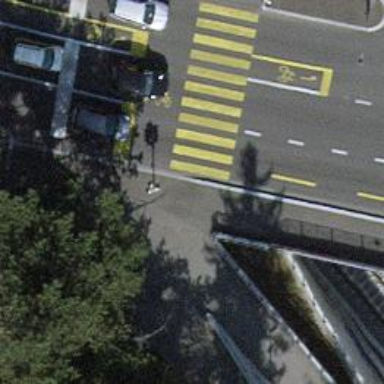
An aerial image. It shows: Bicycle repair station is available.